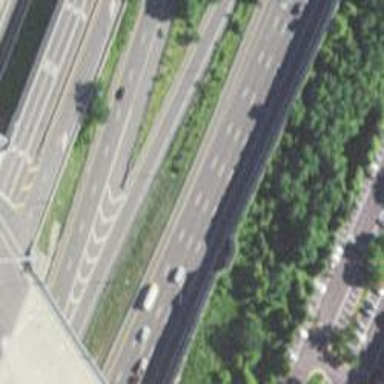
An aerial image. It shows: Asphalt motorway.